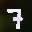
Label: 7